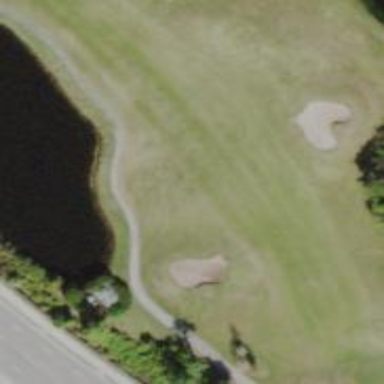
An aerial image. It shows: View of golf hole.